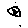
Label: smiley face